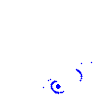
Particle: kaon